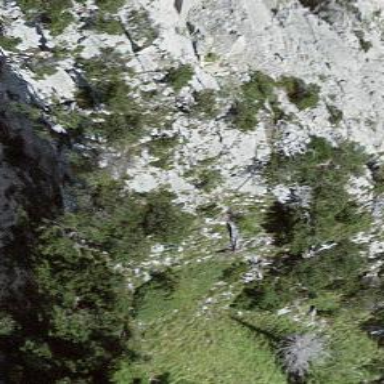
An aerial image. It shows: Natural cliff.